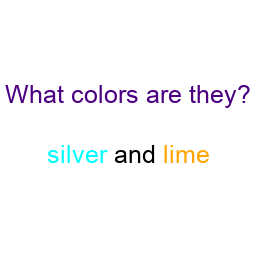
Color: cyan, orange
Color name shown: silver, lime
Background color: white
Question text color: indigo